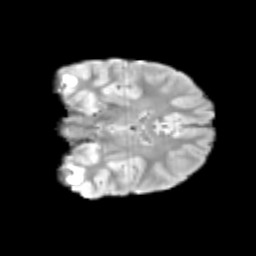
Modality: T2w
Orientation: coronal
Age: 11
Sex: male
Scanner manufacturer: siemens
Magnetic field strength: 3 T
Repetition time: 3.8 s
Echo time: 0.07 s